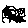
Label: car